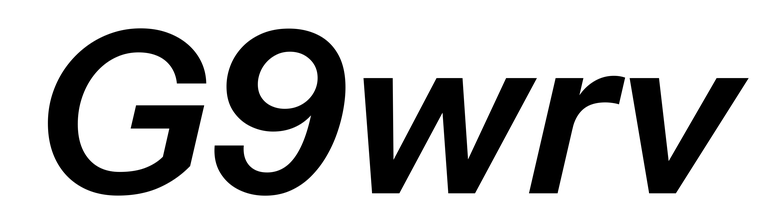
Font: InstrumentSans-Italic_SemiBold_Italic